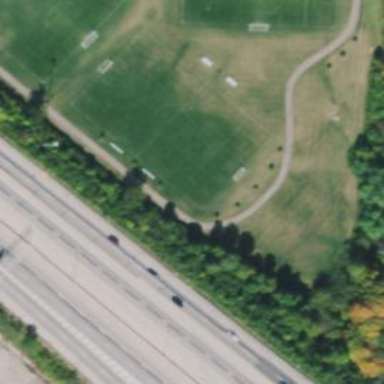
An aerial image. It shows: Soccer pitch for leisureland activities.